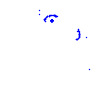
Particle: pion